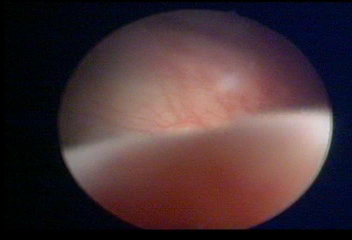
Modality: WLC
Class: Normal mucosa
Bladder cancer association: No